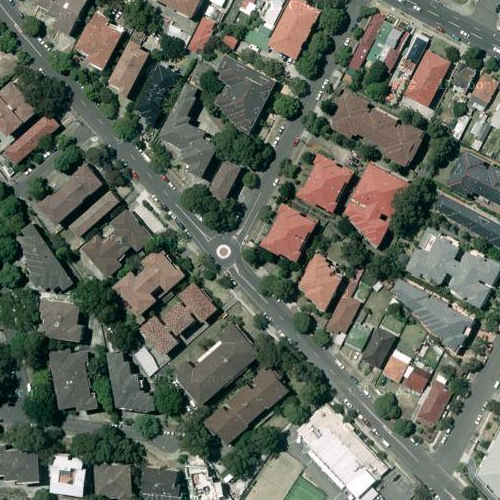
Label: sydney